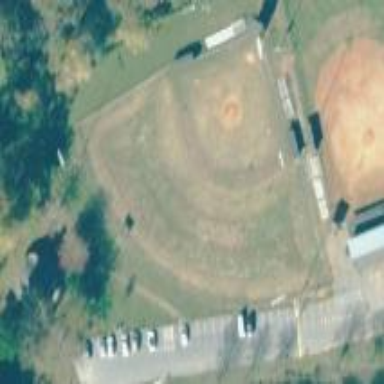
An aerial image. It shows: Baseball pitch for leisure and sports activities.